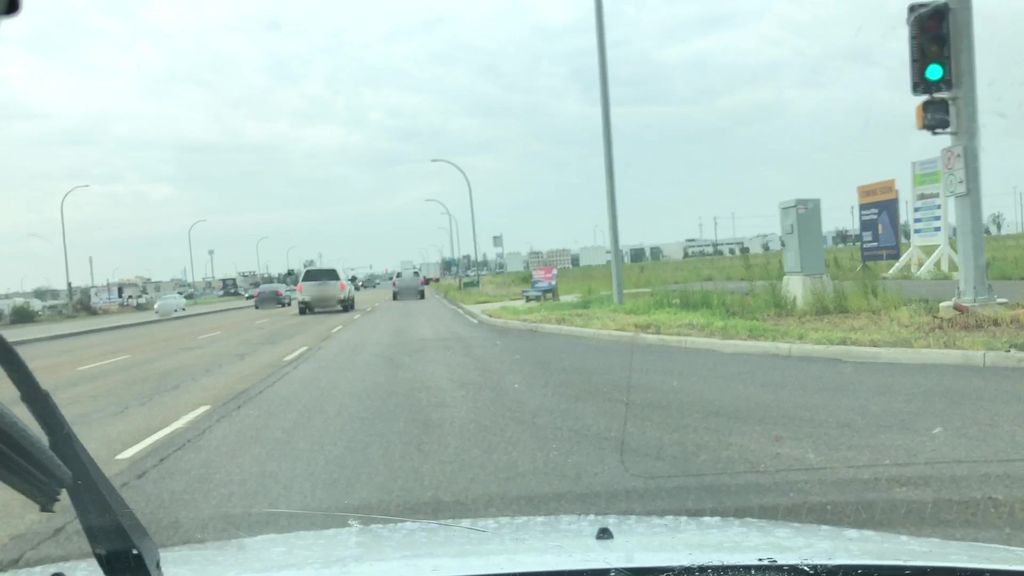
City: edmonton